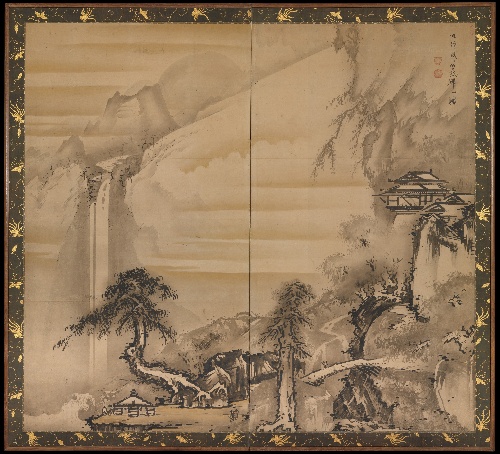
Artist: Soga Shōhaku
Artist bio: Japanese, 1730–1781
Date: late18th–early 19th century
Object type: Screen
Classification: Paintings
Medium: Two-panel folding screen; ink and gold on paper
Culture: Japan
Period: Edo period (1615–1868)
Dimensions: Image: 61 3/4 x 68 3/8 in. (156.8 x 173.7 cm)
Department: Asian Art
Credit line: Purchase, Barbara and William Karatz Gift and Rogers Fund, 1996
Accession year: 1996
Repository: Metropolitan Museum of Art, New York, NY
Tags: Houses|Waterfalls|Trees